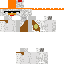
A female skeleton skin with pale skin, wearing brown bald dressed in a blue hoodie and brown pants, featuring a closed mouth.